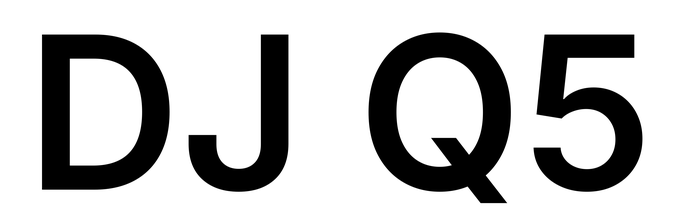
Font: Inter_SemiBold